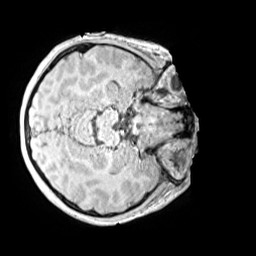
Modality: MP2RAGE
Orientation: axial
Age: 11
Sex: female
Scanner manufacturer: siemens
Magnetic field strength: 3 T
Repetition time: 4 s
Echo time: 0.00299 s